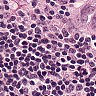
Metastatic tissue present: yes